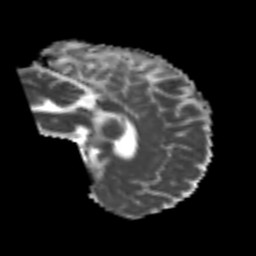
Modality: MD
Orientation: sagittal
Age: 45
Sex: male
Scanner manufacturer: siemens
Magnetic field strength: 3 T
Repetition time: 4.999 s
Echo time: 0.07946 s